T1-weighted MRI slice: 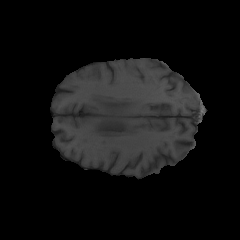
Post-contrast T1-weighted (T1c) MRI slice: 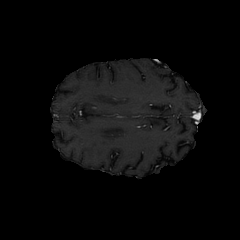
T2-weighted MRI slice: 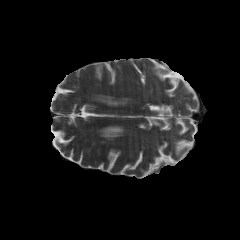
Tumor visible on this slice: no